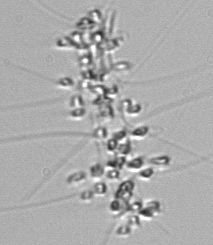
Label: Chaetoceros_didymus_TAG_external_flagellate